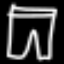
Label: pants